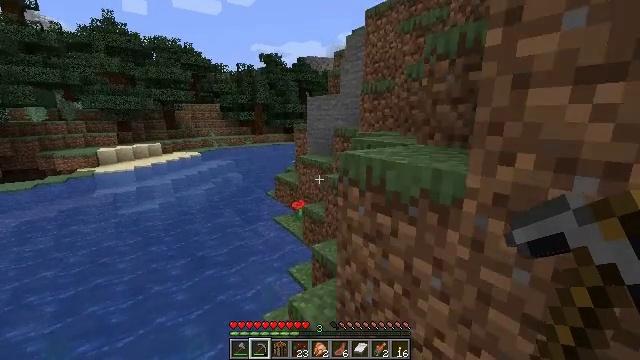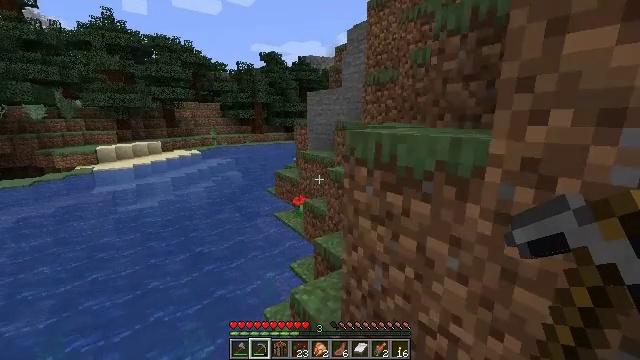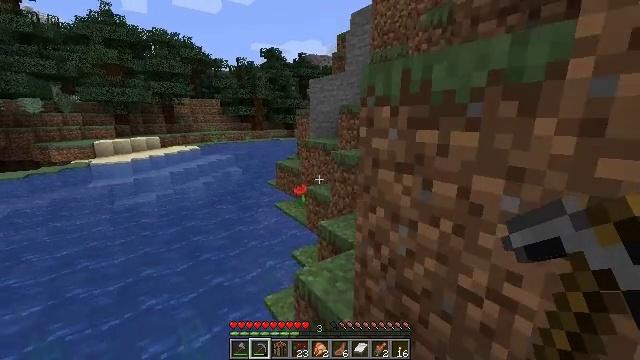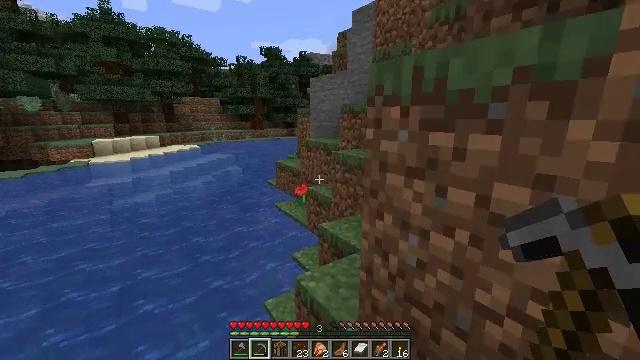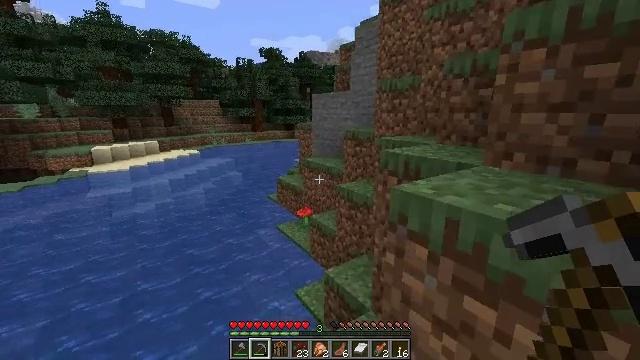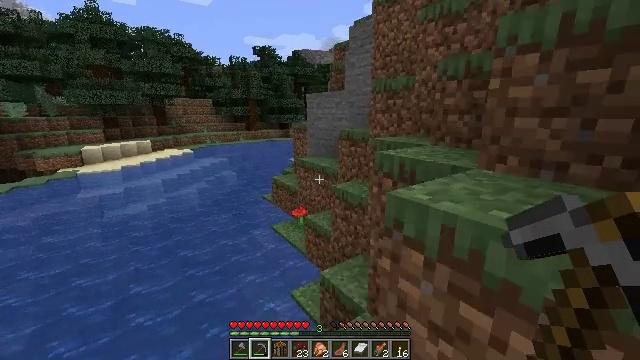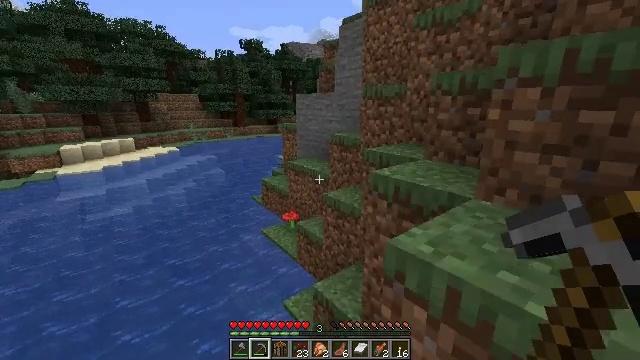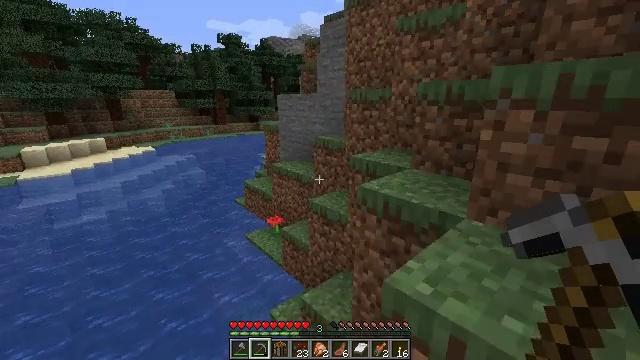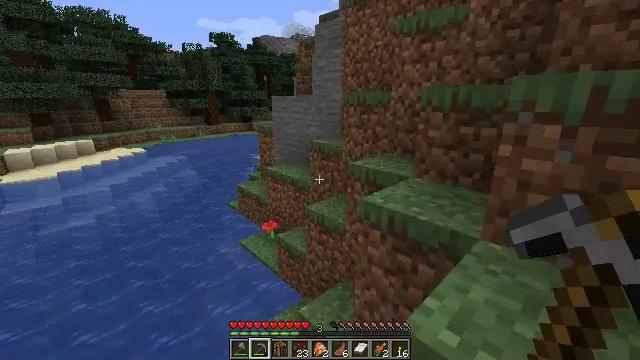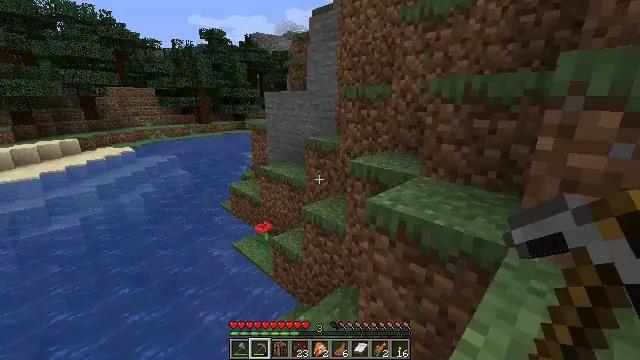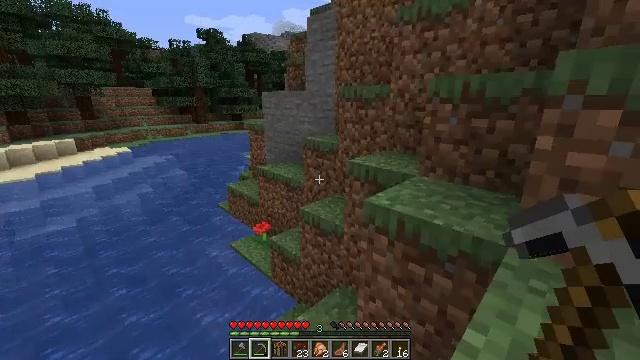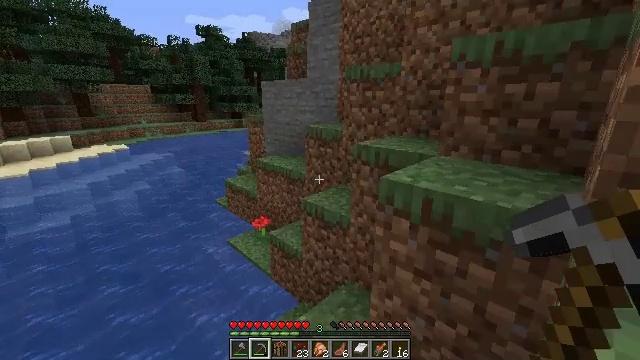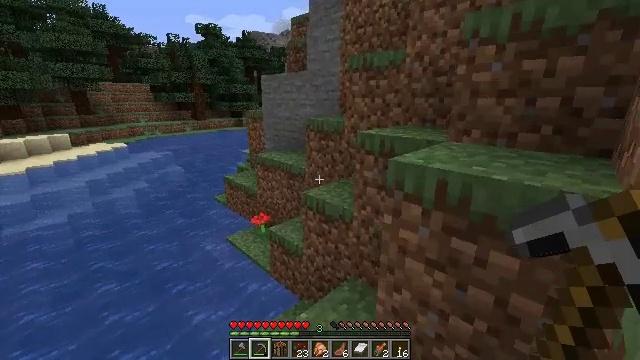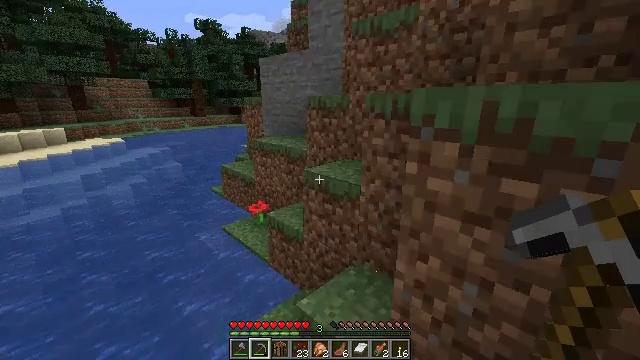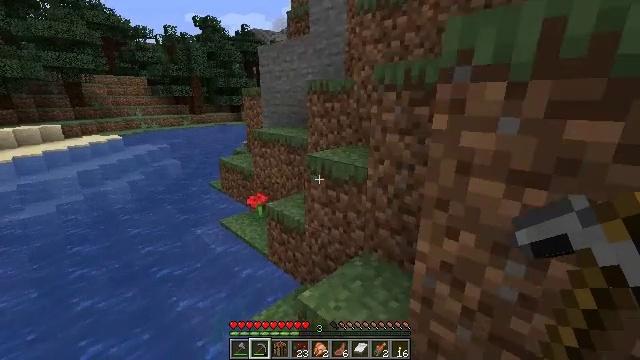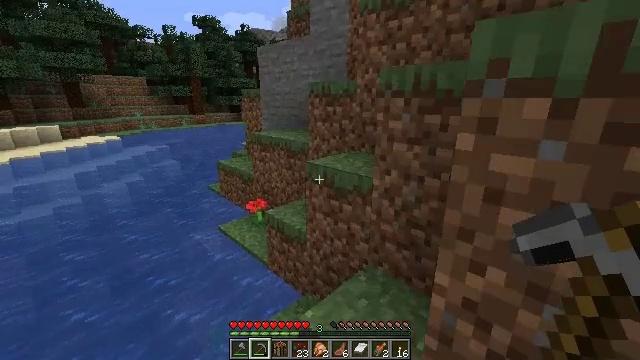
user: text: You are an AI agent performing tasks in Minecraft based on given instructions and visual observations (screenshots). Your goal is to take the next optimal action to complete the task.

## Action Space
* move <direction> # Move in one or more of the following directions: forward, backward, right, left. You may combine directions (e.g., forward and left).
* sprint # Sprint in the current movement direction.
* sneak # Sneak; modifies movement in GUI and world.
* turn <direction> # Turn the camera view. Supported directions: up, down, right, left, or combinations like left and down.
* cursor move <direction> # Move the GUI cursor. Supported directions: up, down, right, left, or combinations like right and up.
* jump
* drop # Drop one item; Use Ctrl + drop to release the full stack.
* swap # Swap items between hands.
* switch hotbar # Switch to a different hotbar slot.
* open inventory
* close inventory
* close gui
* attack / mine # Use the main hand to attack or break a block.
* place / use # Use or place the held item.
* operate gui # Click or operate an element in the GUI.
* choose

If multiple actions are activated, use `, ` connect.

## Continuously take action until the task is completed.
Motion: motion action
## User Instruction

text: Pick up the dandelion.
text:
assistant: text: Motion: move forward, jump
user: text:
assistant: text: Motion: move forward, jump
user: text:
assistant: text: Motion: move forward, jump
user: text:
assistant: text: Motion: move forward, jump
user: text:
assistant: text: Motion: move forward, turn right, jump
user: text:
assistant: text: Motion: move forward, turn right and down, jump
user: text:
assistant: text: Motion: move forward, turn right, jump
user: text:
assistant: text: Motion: move forward, turn right, jump
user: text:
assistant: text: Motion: move forward, turn right, jump
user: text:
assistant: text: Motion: move forward, jump
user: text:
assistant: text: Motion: move forward, jump
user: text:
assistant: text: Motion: move forward, jump
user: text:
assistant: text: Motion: move forward, jump
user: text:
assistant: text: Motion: move forward, jump
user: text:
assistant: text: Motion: move forward, jump
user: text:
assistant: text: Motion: move forward, jump
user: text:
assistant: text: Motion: move forward, jump
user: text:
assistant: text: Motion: move forward, jump
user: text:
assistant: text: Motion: move forward, jump
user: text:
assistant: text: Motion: move forward, jump
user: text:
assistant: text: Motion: move forward, jump
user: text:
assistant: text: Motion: move forward, jump
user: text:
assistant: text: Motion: move forward, turn left, jump
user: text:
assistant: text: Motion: move forward, turn left, jump
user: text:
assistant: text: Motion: move forward, jump
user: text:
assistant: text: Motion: move forward and move left, jump
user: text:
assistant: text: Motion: move forward and move left, turn up, jump
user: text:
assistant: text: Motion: move forward and move left, turn right, jump
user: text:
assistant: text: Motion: move forward and move left, turn right and up, jump
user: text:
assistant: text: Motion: move forward and move left, jump